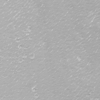
Label: not_dusty